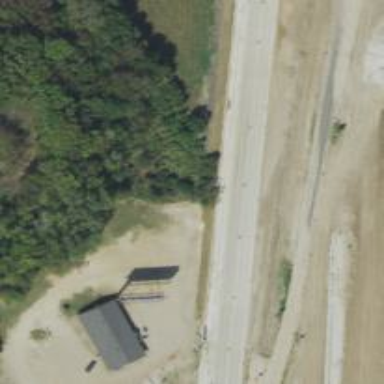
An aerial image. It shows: Secondary road with frontage road.